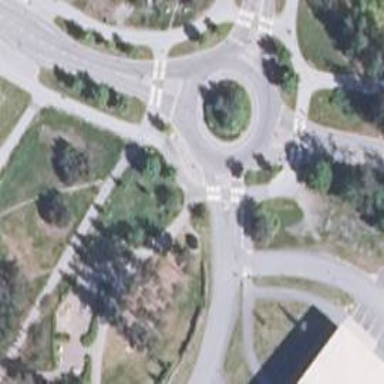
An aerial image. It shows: Tertiary road with asphalt surface leading to roundabout junction.